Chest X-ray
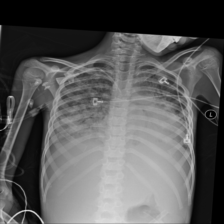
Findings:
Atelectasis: negative
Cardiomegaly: negative
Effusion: positive
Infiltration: positive
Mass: negative
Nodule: negative
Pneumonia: negative
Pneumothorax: negative
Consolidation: positive
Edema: negative
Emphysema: negative
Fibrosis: negative
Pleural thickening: negative
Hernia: negative